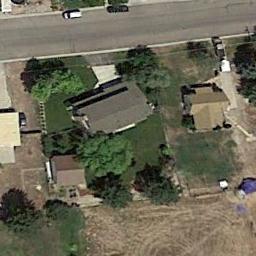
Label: sparse_residential